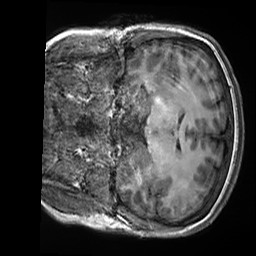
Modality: T1w
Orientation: coronal
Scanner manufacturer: siemens
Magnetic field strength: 3 T
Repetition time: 2.5 s
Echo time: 0.00299 s